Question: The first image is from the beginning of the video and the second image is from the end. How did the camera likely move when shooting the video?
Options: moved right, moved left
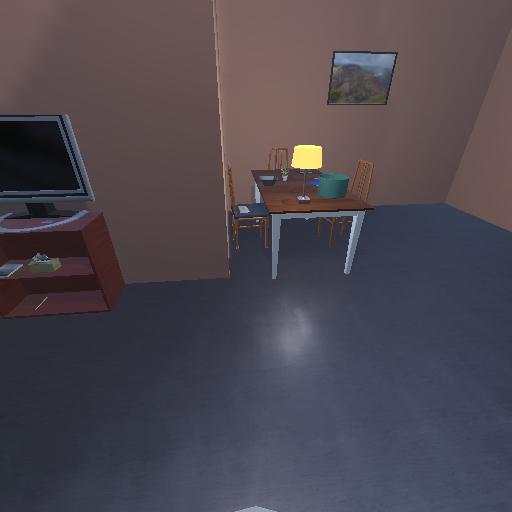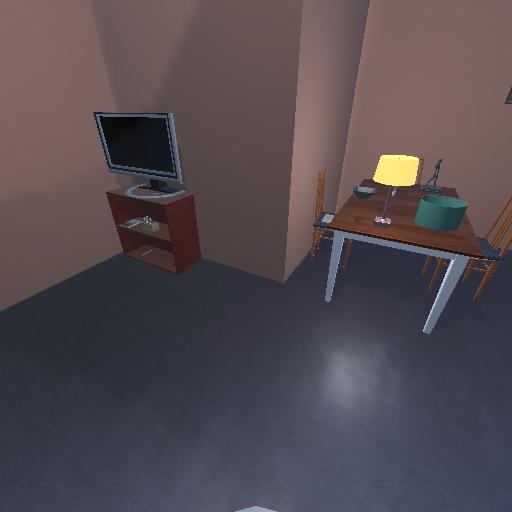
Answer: moved right